Question: I need to replicate the effect that the UIButton does on an image when tapped, the highlighting. See:

The original PNG is a square with alpha background. When I set it as UIButton's image it automatically apply an effect on the non-alpha pixels of the image.
How to do this effect?
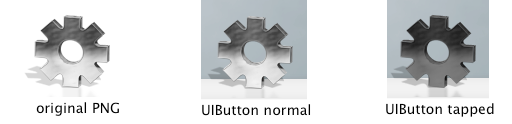
Answer: You could achieve this with a simple category on UIImage:
'''
@interface UIImage (Tint)
- (UIImage *)tintedImageUsingColor:(UIColor *)tintColor;
@end
@implementation UIImage (Tint)
- (UIImage *)tintedImageUsingColor:(UIColor *)tintColor {
UIGraphicsBeginImageContextWithOptions(self.size, NO, self.scale);
CGRect drawRect = CGRectMake(0, 0, self.size.width, self.size.height);
[self drawInRect:drawRect];
[tintColor set];
UIRectFillUsingBlendMode(drawRect, kCGBlendModeSourceAtop);
UIImage *tintedImage = UIGraphicsGetImageFromCurrentImageContext();
UIGraphicsEndImageContext();
return tintedImage;
}
@end
'''
For the effect shown above, you'd pass something like '[UIColor colorWithWhite:0.0 alpha:0.3]' as the tintColor parameter (experiment with the alpha value).